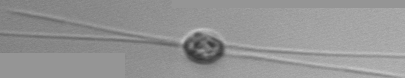
Label: Chaetoceros_danicus